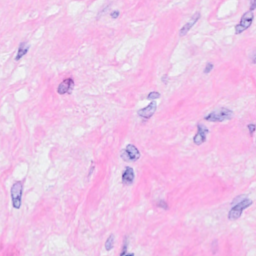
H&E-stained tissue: Breast